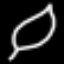
Label: leaf